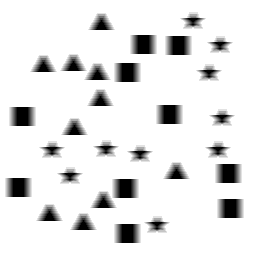
Squares: 10
Triangles: 10
Stars: 10
Total shapes: 30